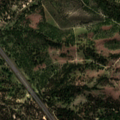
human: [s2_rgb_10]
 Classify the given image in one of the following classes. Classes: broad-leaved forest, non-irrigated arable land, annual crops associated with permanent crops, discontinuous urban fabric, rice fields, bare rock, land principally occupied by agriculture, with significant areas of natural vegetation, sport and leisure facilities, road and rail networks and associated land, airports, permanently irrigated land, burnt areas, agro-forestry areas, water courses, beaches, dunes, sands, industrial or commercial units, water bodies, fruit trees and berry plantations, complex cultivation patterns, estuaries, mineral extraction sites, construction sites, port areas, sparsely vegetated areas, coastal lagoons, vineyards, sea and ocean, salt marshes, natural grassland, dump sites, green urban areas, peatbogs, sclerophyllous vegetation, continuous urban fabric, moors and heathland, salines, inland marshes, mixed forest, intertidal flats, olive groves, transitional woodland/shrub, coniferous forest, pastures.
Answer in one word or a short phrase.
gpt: non-irrigated arable land, broad-leaved forest, mixed forest, transitional woodland/shrub